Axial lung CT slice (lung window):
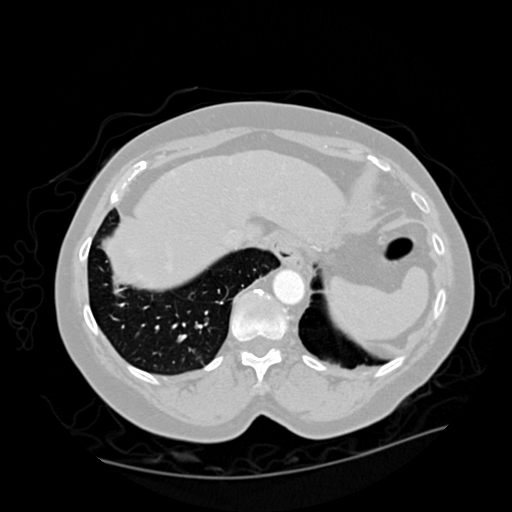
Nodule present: no